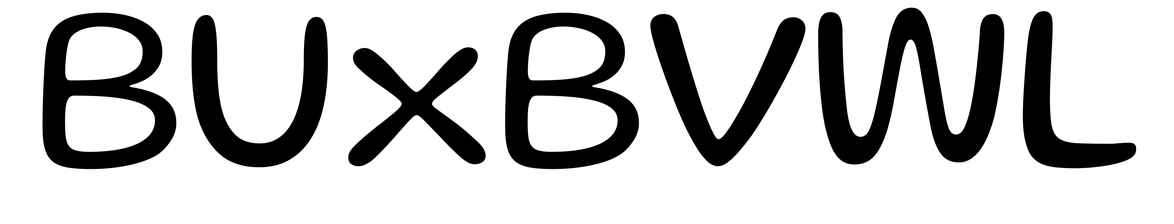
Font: Gluten_Light